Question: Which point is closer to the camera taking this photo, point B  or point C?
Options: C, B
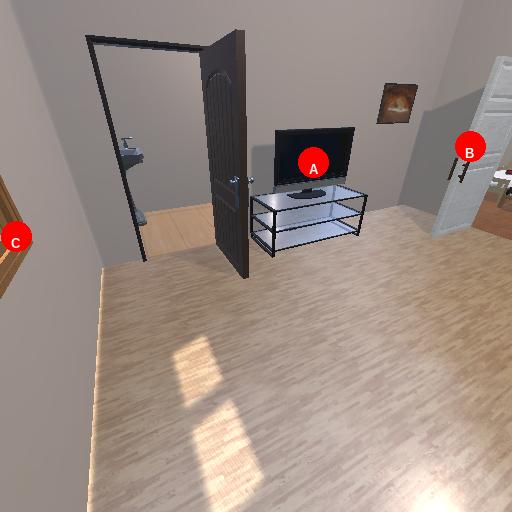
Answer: C